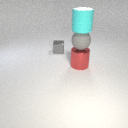
large gray rubber sphere above large red metal cylinder